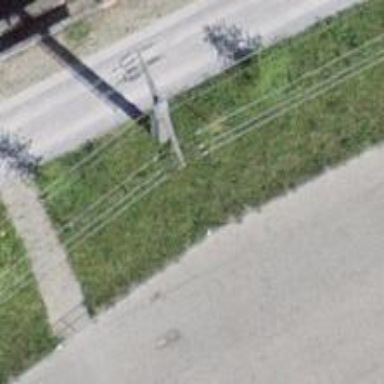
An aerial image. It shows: Concrete power pole.